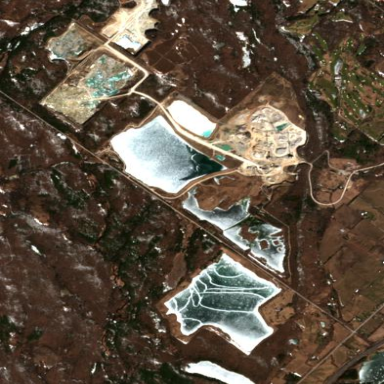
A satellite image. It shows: Quarry area.